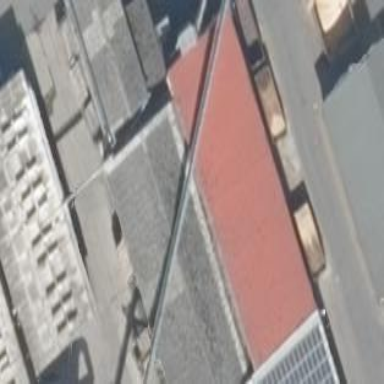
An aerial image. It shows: Industrial building.